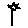
Label: flower